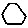
Label: hexagon